Question: My directory tree:
'''
test/
|_____ 1.txt content: 1_line1
1_line2
|_____ 2.txt content: 2_line1
2_line2
|_____ test_fileinput.py
'''
My Python script:
'''
import fileinput
import sys
for line in fileinput.input(sys.argv[1:]):
print(fileinput.filename(), fileinput.filelineno(), line)
'''
First I tried it on Linux, as you see it works flawlessly:
'''
$ python3 test_fileinput.py *.txt
1.txt 1 1_line1
1.txt 2 1_line2
2.txt 1 2_line1
2.txt 2 2_line2
'''
But on Windows:

Of course I can do 'python test_fileinput.py 1.txt 2.txt', but I'm wondering is there a way that I could still pass '*.txt' on Windows? Thank you.
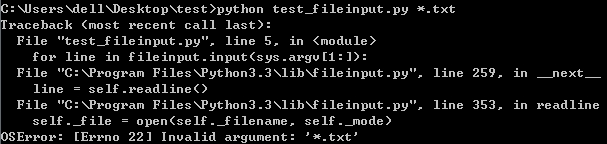
Answer: You could use the 'glob' module, which provides a platform-independent way of doing wildcard matching. For example, 'glob('*.txt')' would return a list of all txt files in the current directory.
'''
import fileinput
import sys
from glob import glob
for line in fileinput.input(glob(sys.argv[1]):
print(fileinput.filename(), fileinput.filelineno(), line)
'''
If you want to retain the behavior where you can specify multiple inputs (so that doing 'python test_fileinput.py *.txt *.csv other.md' would be valid behavior), you can modify your code the the following:
'''
import fileinput
import sys
from glob import glob
all_files = [f for files in sys.argv[1:] for f in glob(files)]
for line in fileinput.input(all_files):
print(fileinput.filename(), fileinput.filelineno(), line)
'''